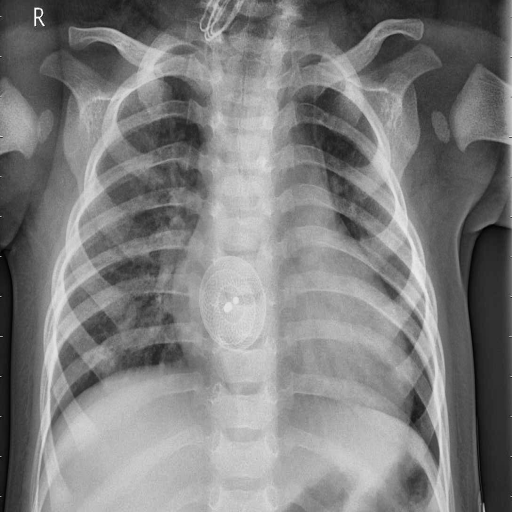
Finding: PNEUMONIA